Question: I am concerned about to find dissimilarities between images as shown in the samples underneath with the black oval shape.
My problem is that some part of image is variable, but I do not want to consider this part when finding dissimilarities. To overcome this problem I want to make "transparent" that area which is now marked with red color: the variable part Date/Time and the Date/Time edit field should be excluded from comparison as can be seen from image below:

I can use a "transparent" color to mark image areas that should not be compared. To do this, I need to modify the baseline copy of an image in the following manner:
- - - -
How to do automate above manual work through coding? I want to implement above behavior in C code.
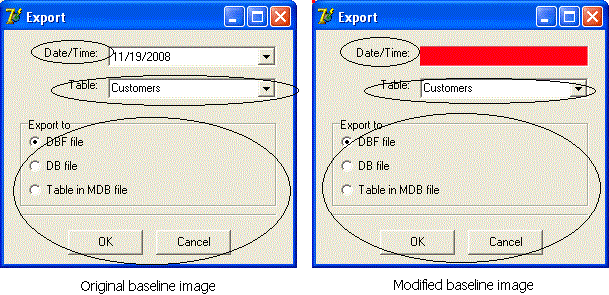
Answer: If you are providing a rectangle to colour in, why not just ignore a rectangular area in the first place? Here is some pseudo code
'''
int compareimages (char *im1, char* im2, int wid, int dep, int x0, int y0, int x1, int y1) {
int x, y;
for (y=0; y<dep; y++)
for (x=0; x<wid; x++)
if (x<x0 || x>x1 || y<y0 || y>y1) // if outside rectangle
if im1[y*wid+x] != im2[y*wid+x] // compare pixels
return 0;
return 1;
}
'''
for several areas to be ignored, which may overlap.
Still not hard: just provide an array of rectangles. It is still going to be easier than going to the trouble of painting out areas when you can check them in the first place.
'''
#include <stdio.h>
#define WID 200
#define DEP 600
typedef struct {
int left;
int top;
int right;
int bot;
} rect;
char image1[WID*DEP];
char image2[WID*DEP];
int inrect (int x, int y, rect r) {
if (x<r.left || x>r.right || y<r.top || y>r.bot)
return 0;
return 1;
}
int compareimages (char *im1, char* im2, int wid, int dep, rect *rarr, int rects) {
int x, y, n, ignore;
for (y=0; y<dep; y++)
for (x=0; x<wid; x++) {
ignore = 0;
for (n=0; n<rects; n++)
ignore |= inrect (x, y, rarr[n]);
if (!ignore)
if (im1[y*wid+x] != im2[y*wid+x]) // compare pixels
return 0;
}
return 1;
}
int main(void) {
rect rectarr[2] = { {10, 10, 50, 50}, { 40, 40, 90, 90 }};
// ... load images ...
// put pixel in one of the rectangles
image1[20*WID+20] = 1;
if (compareimages (image1, image2, WID, DEP, rectarr, 2))
printf ("Same
");
else
printf ("Different
");
// put pixel outside any rectangles
image1[0] = 1;
if (compareimages (image1, image2, WID, DEP, rectarr, 2))
printf ("Same
");
else
printf ("Different
");
return 0;
}
'''
Program output:
'''
Same
Different
'''
added another version of the function, comparing 4 pixel components.
'''
int compareimages (char *im1, char* im2, int wid, int dep, rect *rarr, int rects) {
int x, y, n, ignore;
for (y=0; y<dep; y++)
for (x=0; x<wid; x++) {
ignore = 0;
for (n=0; n<rects; n++)
ignore |= inrect (x, y, rarr[n]);
if (!ignore) {
if (im1[y*wid*4+x] != im2[y*wid*4+x]) // compare pixels
return 0;
if (im1[y*wid*4+x+1] != im2[y*wid*4+x+1])
return 0;
if (im1[y*wid*4+x+2] != im2[y*wid*4+x+2])
return 0;
if (im1[y*wid*4+x+3] != im2[y*wid*4+x+3])
return 0;
}
}
return 1;
}
'''